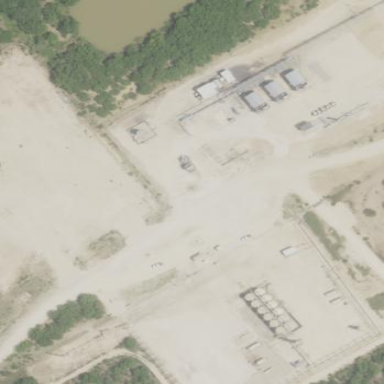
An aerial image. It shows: Industrial area dedicated to gas production. The substation is for field gathering.